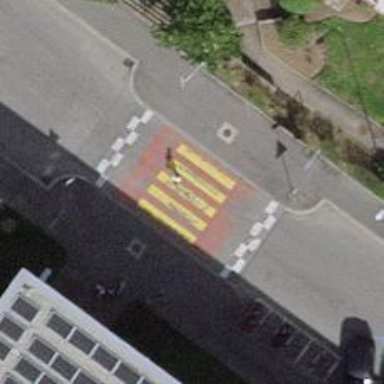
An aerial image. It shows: Zebra crossing for pedestrians.